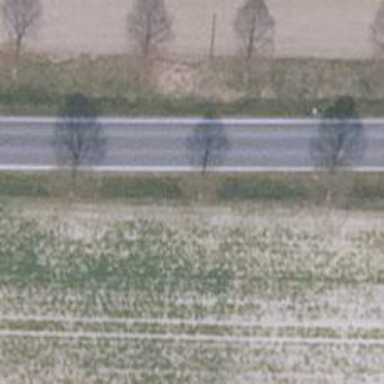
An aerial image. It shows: Row of trees in natural setting.